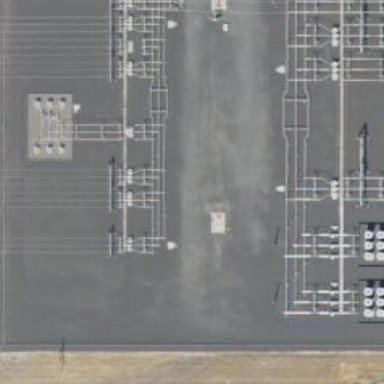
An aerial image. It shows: Switch used for power control.